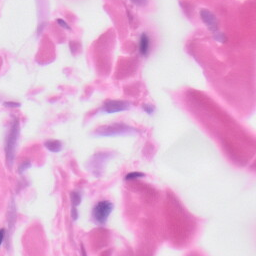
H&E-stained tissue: Skin